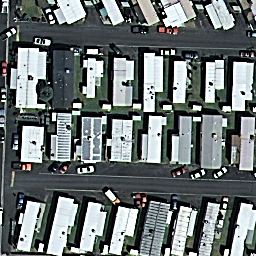
Label: residential